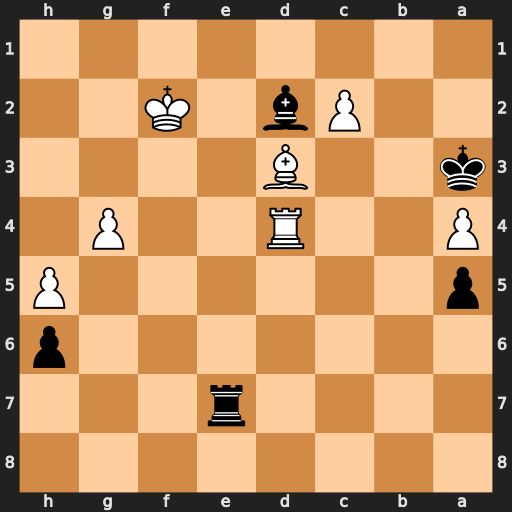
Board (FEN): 8/4r3/7p/p6P/P2R2P1/k2B4/2Pb1K2/8
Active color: b
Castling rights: -
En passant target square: -
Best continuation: Be3+ Kg3 Bxd4